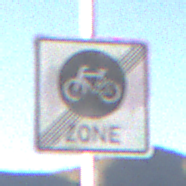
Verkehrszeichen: EndeFahrradzone
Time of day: SunriseSunset
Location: Outdoor (Nature)
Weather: Clear
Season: NotSpecified
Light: Natural